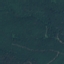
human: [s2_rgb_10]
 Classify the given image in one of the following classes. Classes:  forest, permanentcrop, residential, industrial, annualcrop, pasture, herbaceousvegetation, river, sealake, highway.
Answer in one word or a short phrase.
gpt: Forest